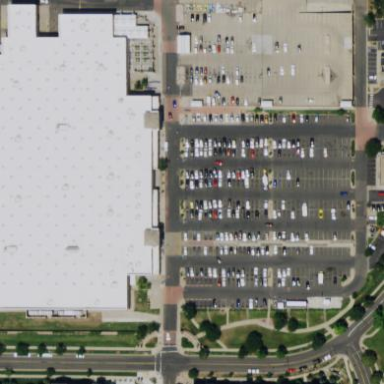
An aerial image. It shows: Retail area.